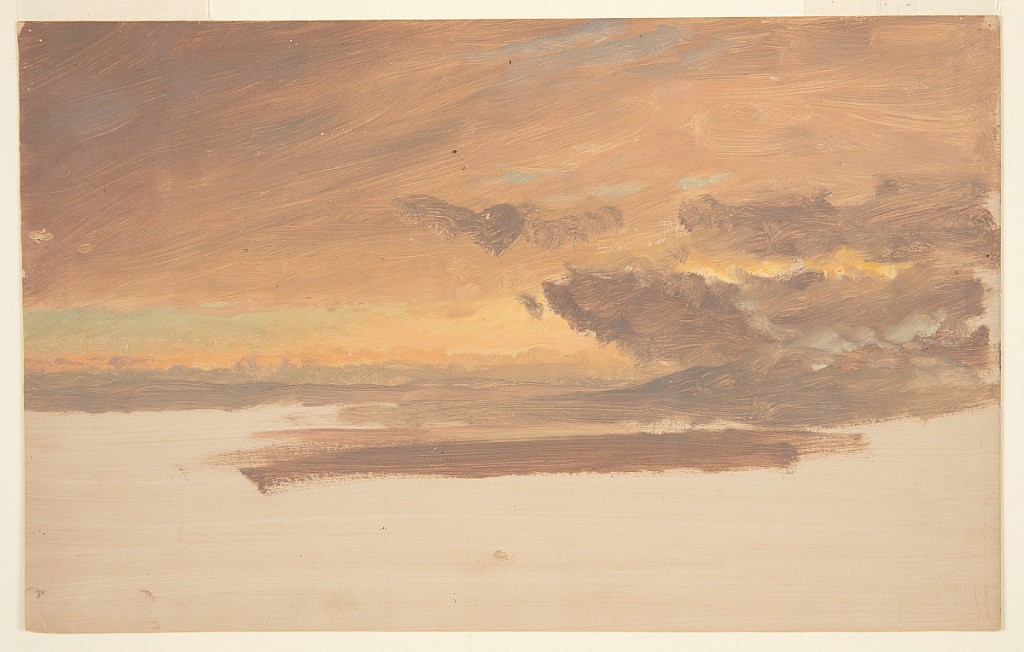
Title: Cloud Sketch
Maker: Frederic Edwin Church, American, 1826–1900
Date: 1870–80
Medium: Brush and oil on white paperboard
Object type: drawing
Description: Atmosphere and landscape sketch showing a view of a cloudy sunset sky, likely looking southwest from the artist's property near Hudson, New York. Brownish, rolling terrain extends horizontally across the composition at center, rising at right possibly to Overlook Mountain. The landform at far right merges with the dark, purple-brown cloud that hangs above it, while in the background, the setting sun illuminates a wide bank of clouds that dominates the sky, while leaving a sliver of greenish-blue sky visible along the horizon.